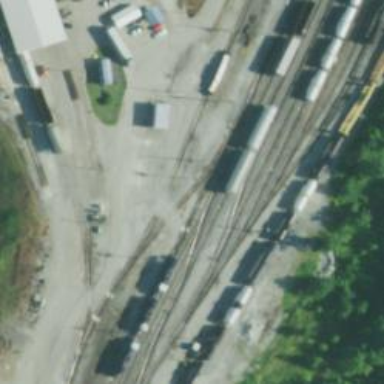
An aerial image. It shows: Abandoned railway yard.